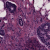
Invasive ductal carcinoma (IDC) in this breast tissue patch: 1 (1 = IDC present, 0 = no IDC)